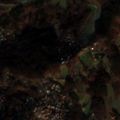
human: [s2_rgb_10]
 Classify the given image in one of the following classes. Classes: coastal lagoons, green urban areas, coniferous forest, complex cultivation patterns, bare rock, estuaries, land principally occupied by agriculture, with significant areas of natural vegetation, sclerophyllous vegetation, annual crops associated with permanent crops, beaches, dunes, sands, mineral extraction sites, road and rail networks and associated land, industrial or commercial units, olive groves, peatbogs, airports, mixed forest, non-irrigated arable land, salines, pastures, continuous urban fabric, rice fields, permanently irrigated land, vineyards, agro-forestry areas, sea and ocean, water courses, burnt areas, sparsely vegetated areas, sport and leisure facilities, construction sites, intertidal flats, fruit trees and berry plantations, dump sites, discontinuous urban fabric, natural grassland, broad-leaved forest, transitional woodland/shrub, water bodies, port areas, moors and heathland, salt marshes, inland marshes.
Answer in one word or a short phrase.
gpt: discontinuous urban fabric, pastures, land principally occupied by agriculture, with significant areas of natural vegetation, mixed forest